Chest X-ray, PA view. Patient: 39 years old, sex M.
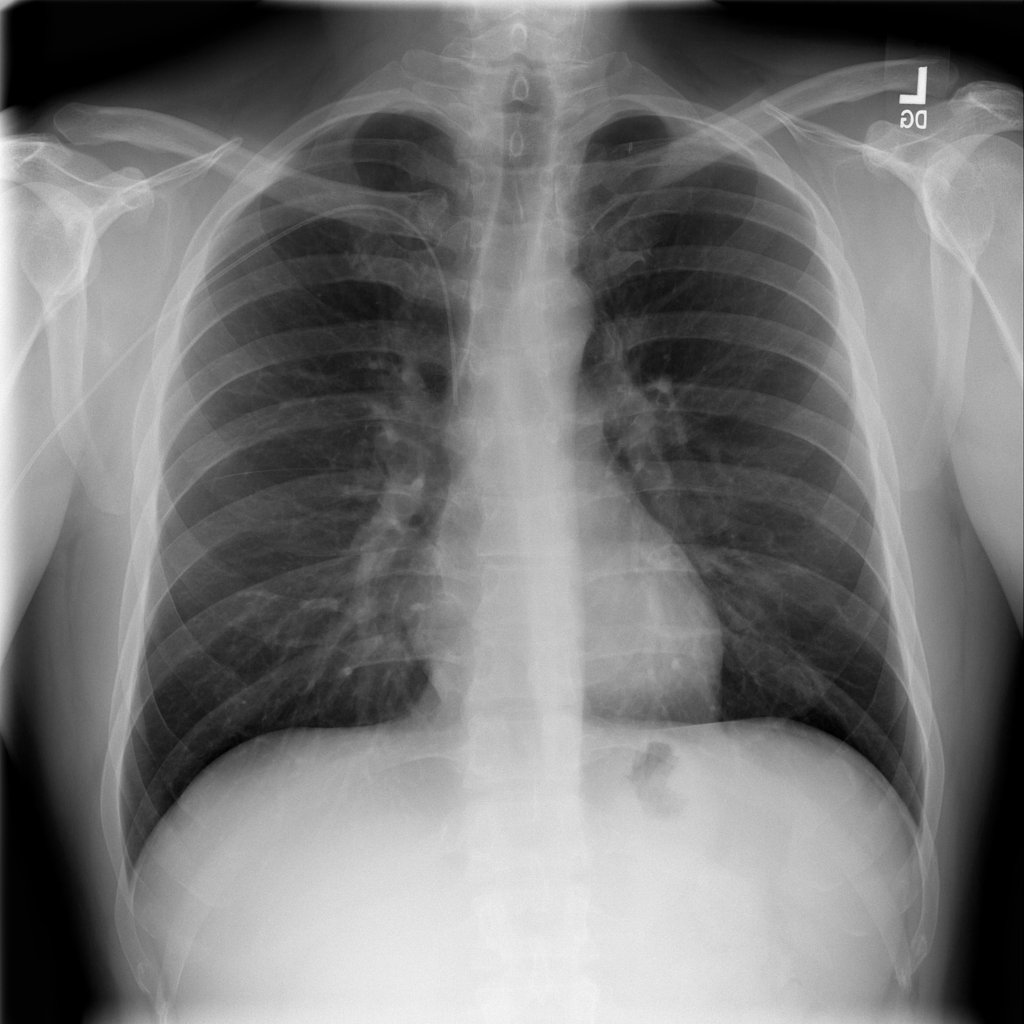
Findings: No Finding